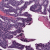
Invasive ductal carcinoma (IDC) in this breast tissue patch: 0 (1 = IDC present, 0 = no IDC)